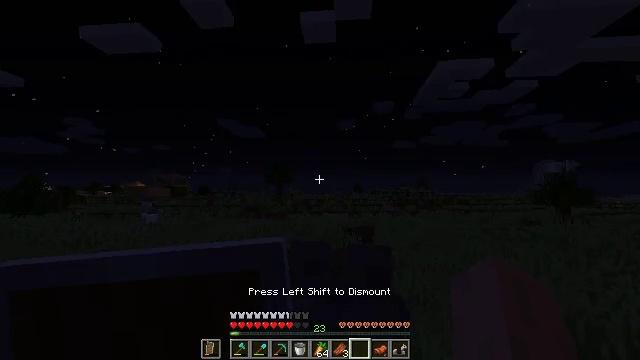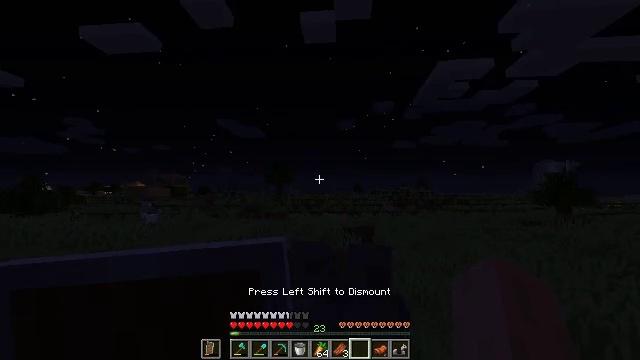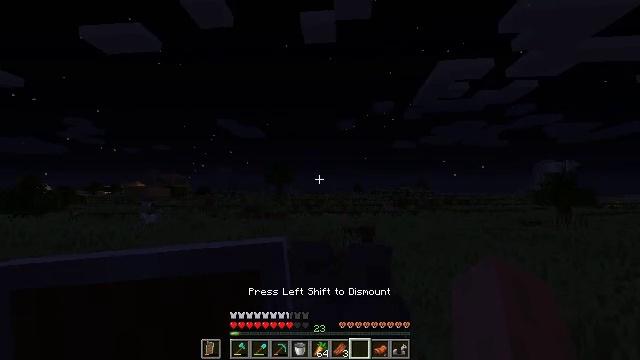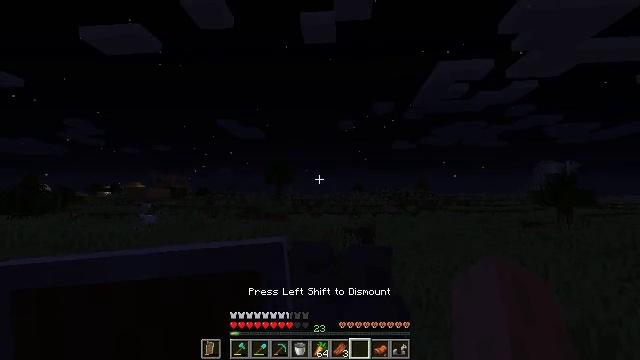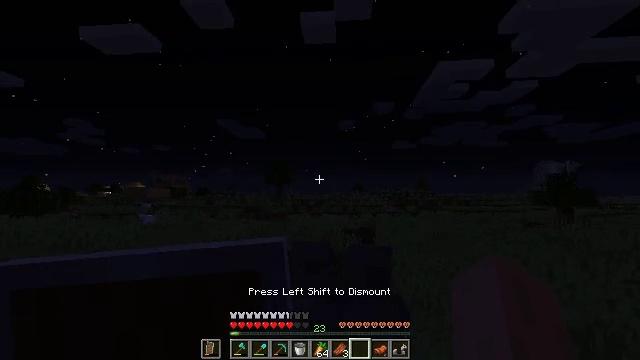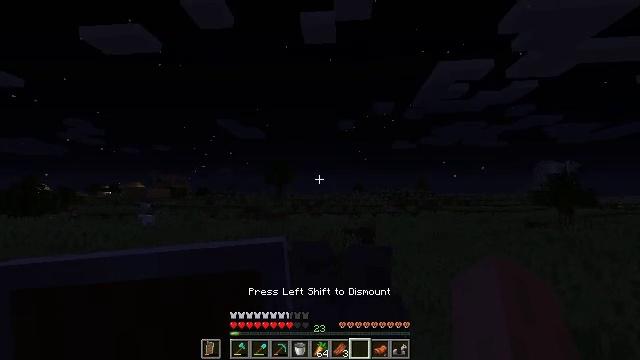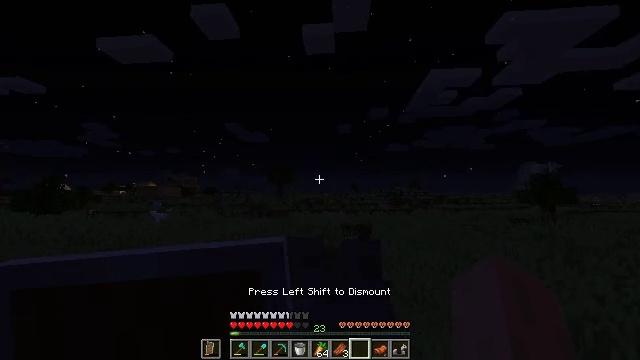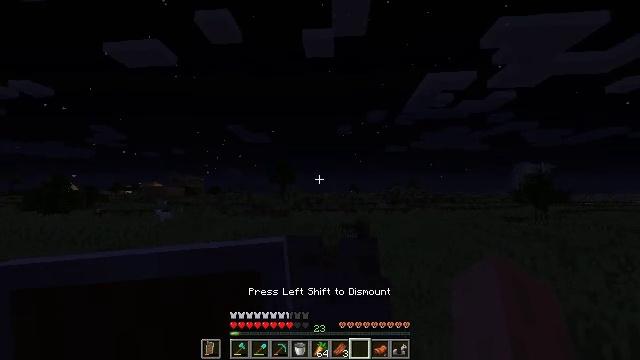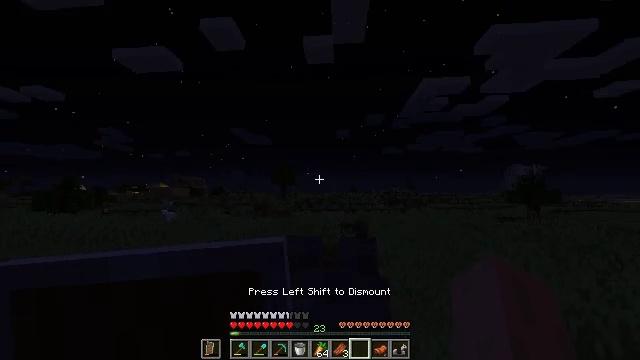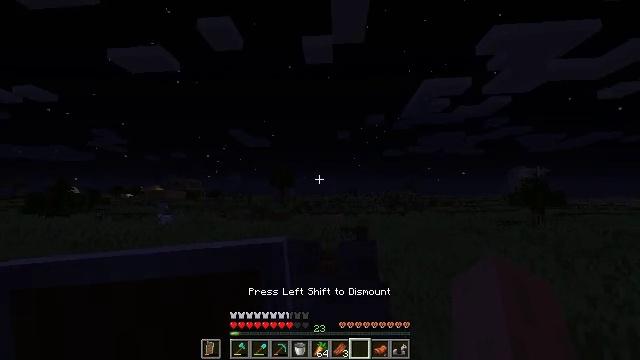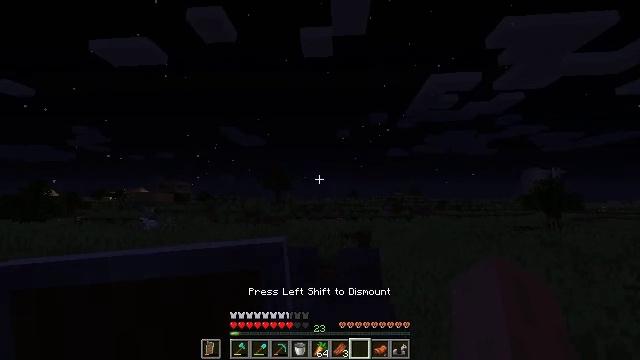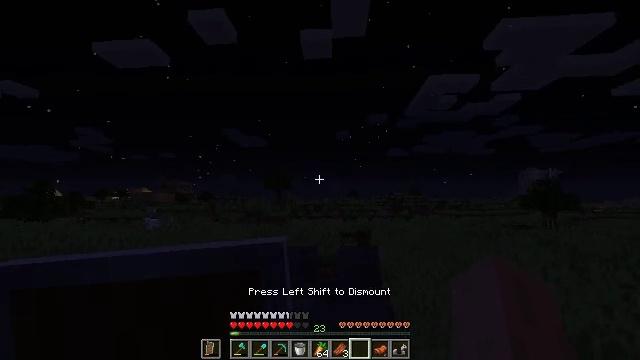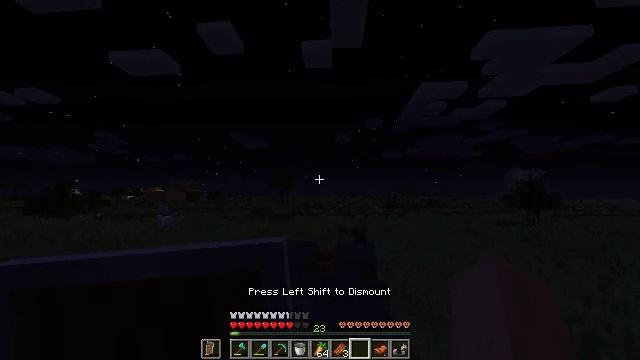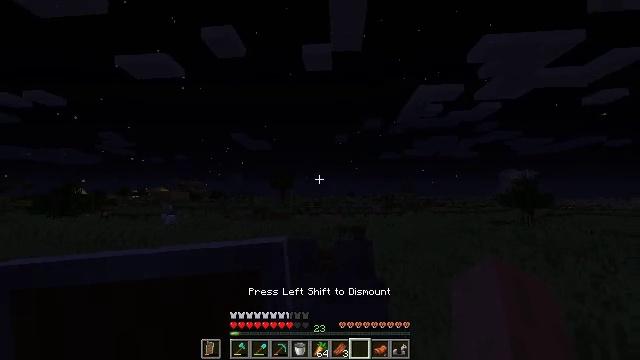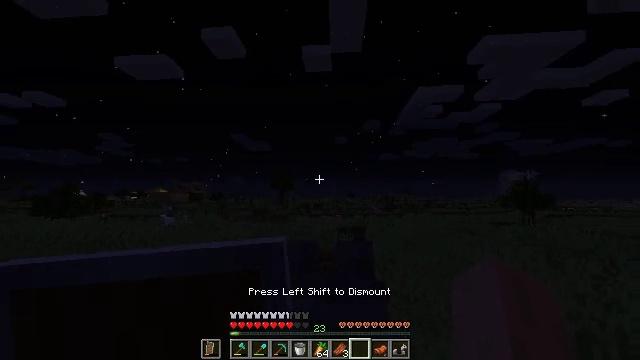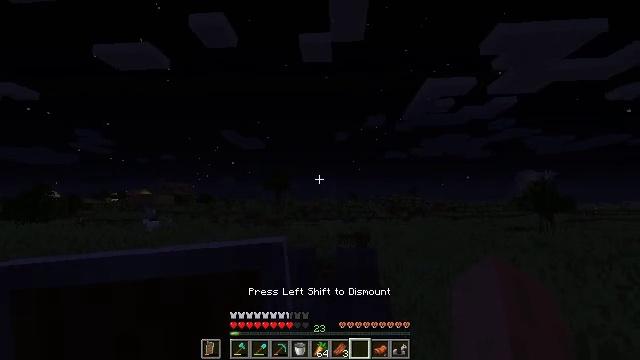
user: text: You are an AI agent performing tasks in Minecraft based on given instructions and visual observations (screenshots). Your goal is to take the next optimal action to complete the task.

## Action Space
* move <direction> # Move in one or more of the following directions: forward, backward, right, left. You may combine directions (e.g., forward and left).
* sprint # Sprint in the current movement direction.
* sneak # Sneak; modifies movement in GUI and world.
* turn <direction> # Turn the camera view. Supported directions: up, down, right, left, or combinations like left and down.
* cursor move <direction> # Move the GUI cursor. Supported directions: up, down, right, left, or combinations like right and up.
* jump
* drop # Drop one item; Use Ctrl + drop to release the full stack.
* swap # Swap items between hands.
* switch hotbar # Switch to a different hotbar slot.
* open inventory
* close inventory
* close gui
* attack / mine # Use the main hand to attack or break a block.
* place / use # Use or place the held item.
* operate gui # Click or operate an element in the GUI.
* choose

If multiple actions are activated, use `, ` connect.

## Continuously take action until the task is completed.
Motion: motion action
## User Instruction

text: Break spruce planks from a structure.
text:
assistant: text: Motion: move forward
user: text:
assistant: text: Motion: move forward
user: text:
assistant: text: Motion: move forward
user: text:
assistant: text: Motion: move forward
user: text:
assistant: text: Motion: move forward, sprint
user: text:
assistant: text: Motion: move forward, sprint
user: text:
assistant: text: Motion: move forward, sprint
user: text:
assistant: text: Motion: sprint
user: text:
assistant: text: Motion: sprint
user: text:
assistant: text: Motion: move forward, sprint
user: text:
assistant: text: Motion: move forward, sprint
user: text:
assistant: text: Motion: move forward, sprint, close inventory
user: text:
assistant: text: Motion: close inventory
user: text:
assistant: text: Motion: sprint, close inventory
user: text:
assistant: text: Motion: sprint, close inventory
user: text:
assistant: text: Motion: sprint, close inventory
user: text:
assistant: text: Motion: sprint, open gui
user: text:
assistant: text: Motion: move forward, sprint
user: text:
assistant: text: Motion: move forward, sprint
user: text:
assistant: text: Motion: move forward, sprint, close gui
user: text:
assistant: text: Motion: move forward, sprint, turn right and up
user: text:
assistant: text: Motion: move forward, sprint
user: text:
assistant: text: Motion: move forward, turn right and down
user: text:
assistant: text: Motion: move forward, turn right and down
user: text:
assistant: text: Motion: move forward, turn right and down
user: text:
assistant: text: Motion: open inventory
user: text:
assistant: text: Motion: open inventory
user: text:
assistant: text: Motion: open inventory
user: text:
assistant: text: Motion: no_op
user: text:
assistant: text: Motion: no_op